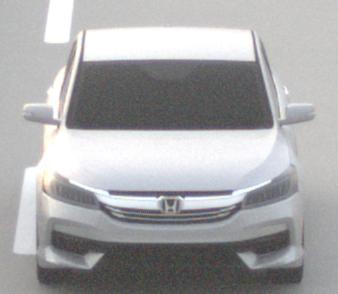
Make: Honda
Model: Accord Hybrid
Detailed model: 9. Generation
Model produced from: 2015
Model produced until: 2019
Doors: 4
Color: white
Road condition: dry road
Daytime: sunrise or sunset
Contrast: low contrast